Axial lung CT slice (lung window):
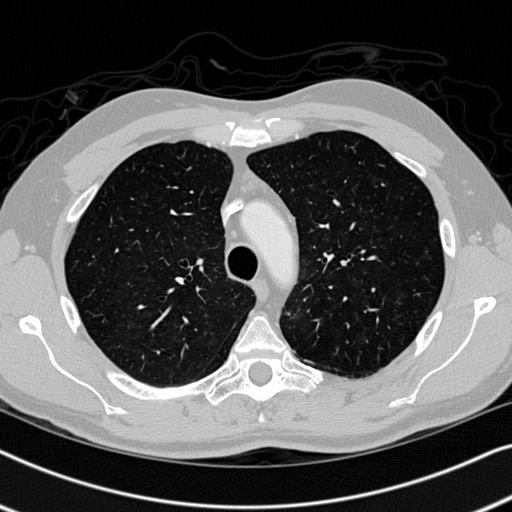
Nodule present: no